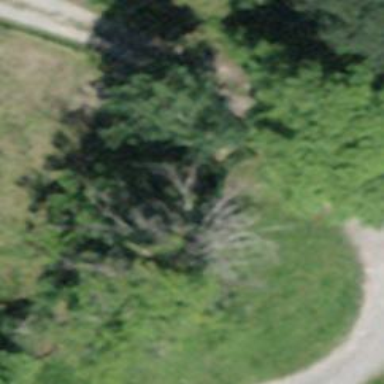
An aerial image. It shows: Culvert tunnel.